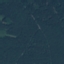
Label: Forest